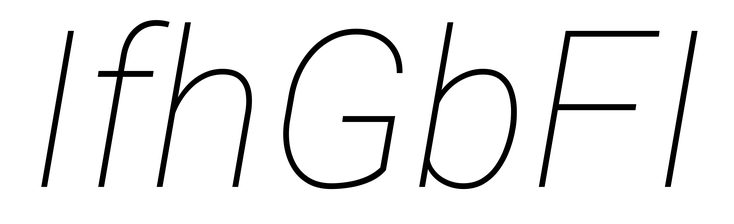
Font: Roboto-Italic_Thin_Italic